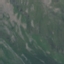
Land use / land cover: HerbaceousVegetation